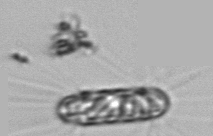
Label: Corethron_hystrix